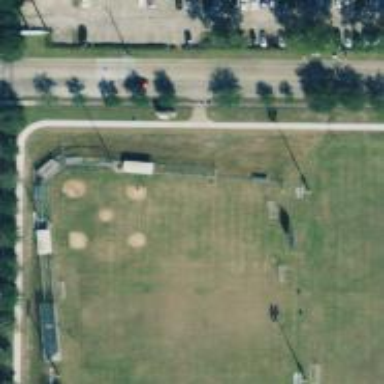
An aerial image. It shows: Baseball pitch for leisure land.